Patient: sex M, age 70
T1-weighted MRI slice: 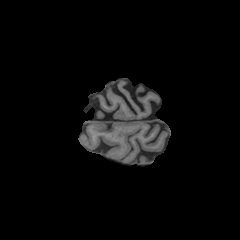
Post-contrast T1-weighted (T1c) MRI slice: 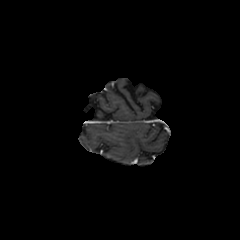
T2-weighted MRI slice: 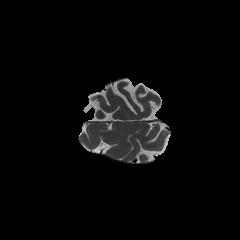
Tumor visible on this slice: no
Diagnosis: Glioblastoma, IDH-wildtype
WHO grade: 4